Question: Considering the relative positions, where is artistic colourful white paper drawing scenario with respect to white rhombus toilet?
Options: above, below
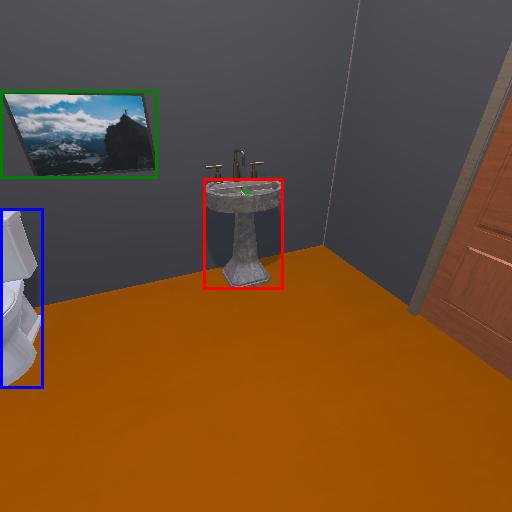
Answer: above